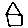
Label: house